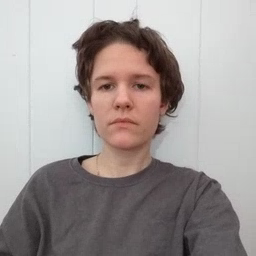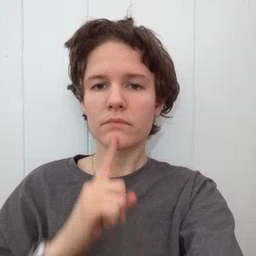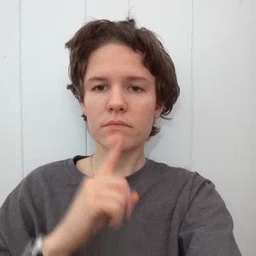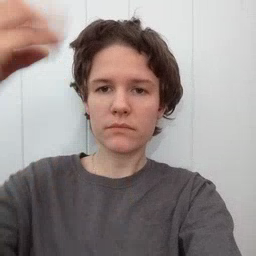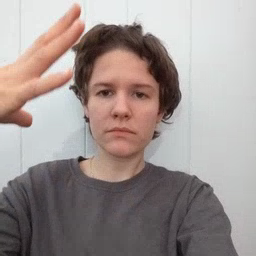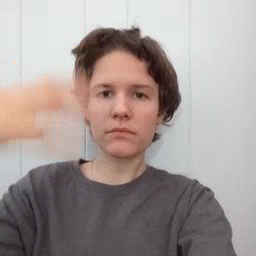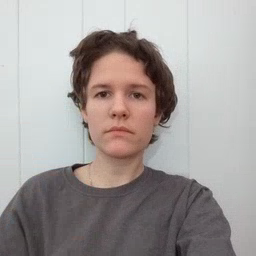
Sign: lamp